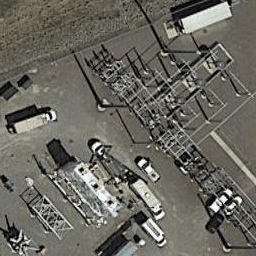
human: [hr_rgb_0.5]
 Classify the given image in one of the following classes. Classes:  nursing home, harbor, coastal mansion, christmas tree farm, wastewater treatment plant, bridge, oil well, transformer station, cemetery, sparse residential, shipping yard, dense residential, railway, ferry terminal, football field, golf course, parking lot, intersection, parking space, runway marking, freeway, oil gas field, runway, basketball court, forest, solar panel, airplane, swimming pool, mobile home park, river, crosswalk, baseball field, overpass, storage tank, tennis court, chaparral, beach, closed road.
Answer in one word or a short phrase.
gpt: transformer station